Question: I'm getting the following error when opening my workspace:
> Could not connect to New Derby.
Error creating SQL Model Connection connection to New Derby. (Error: Failed to create database
I pinpoint the error due to the "New Derby" configuration exist in my jpa connection setting i previously created but not completeley done correctly due to unable to create the db (which is due to something else..)
I manged to create another connection setting, but had these uncompleted settings bugging me.
Is there a way to remove them?

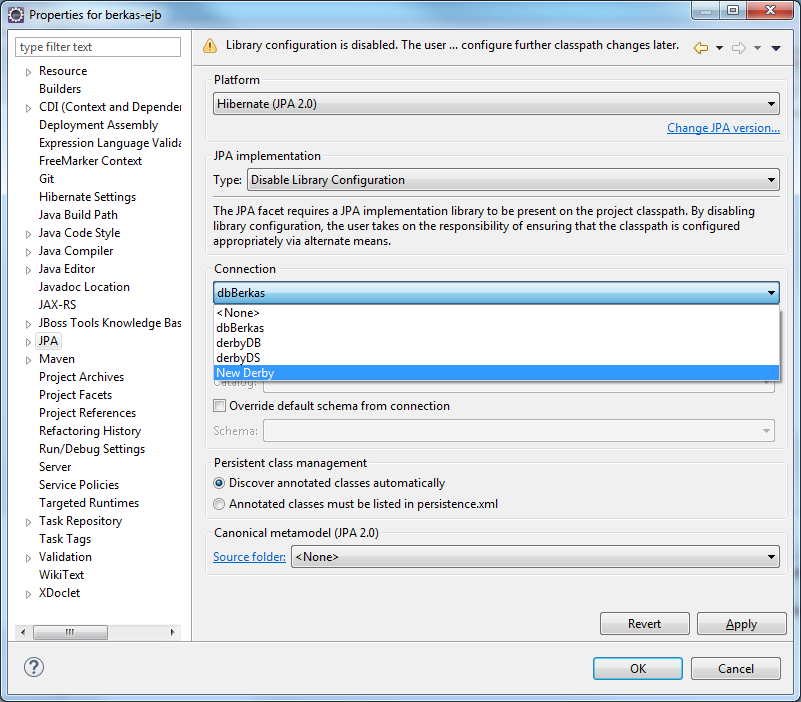
Answer: I deleted the unnecessary configurations in the Data Source Explorer view.